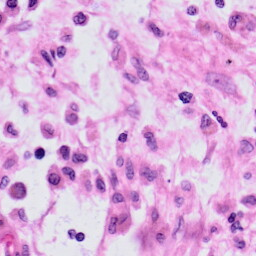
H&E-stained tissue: Skin